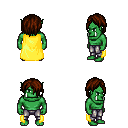
a pixel art fantasy rpg character, male body template, orc, green skin, yellow cape, metal pants, brown bangs hairstyle, four views (front, back, left, right), 2x2 character sprite sheet, small pixel art, hard edges, no anti-aliasing